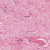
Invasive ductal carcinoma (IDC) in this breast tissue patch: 0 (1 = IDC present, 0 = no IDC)